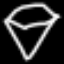
Label: diamond